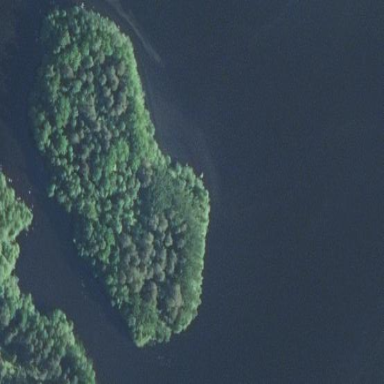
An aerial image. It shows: Islet.